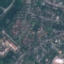
Label: Residential